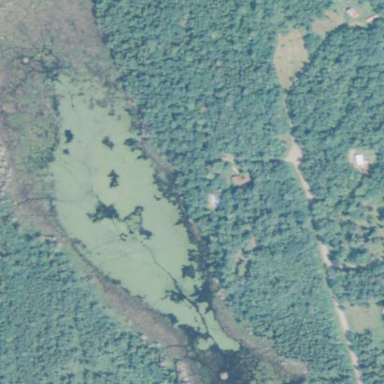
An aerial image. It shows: Marsh wetland.